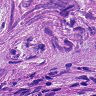
Metastatic tissue present: yes